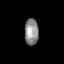
Tissue: lung
Cell type: Epithelial cells
Senescence score: 0.2202
Nuclear area (px): 361
Mean DAPI intensity: 140.698